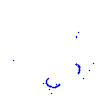
Particle: proton